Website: apple-inc
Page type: payment
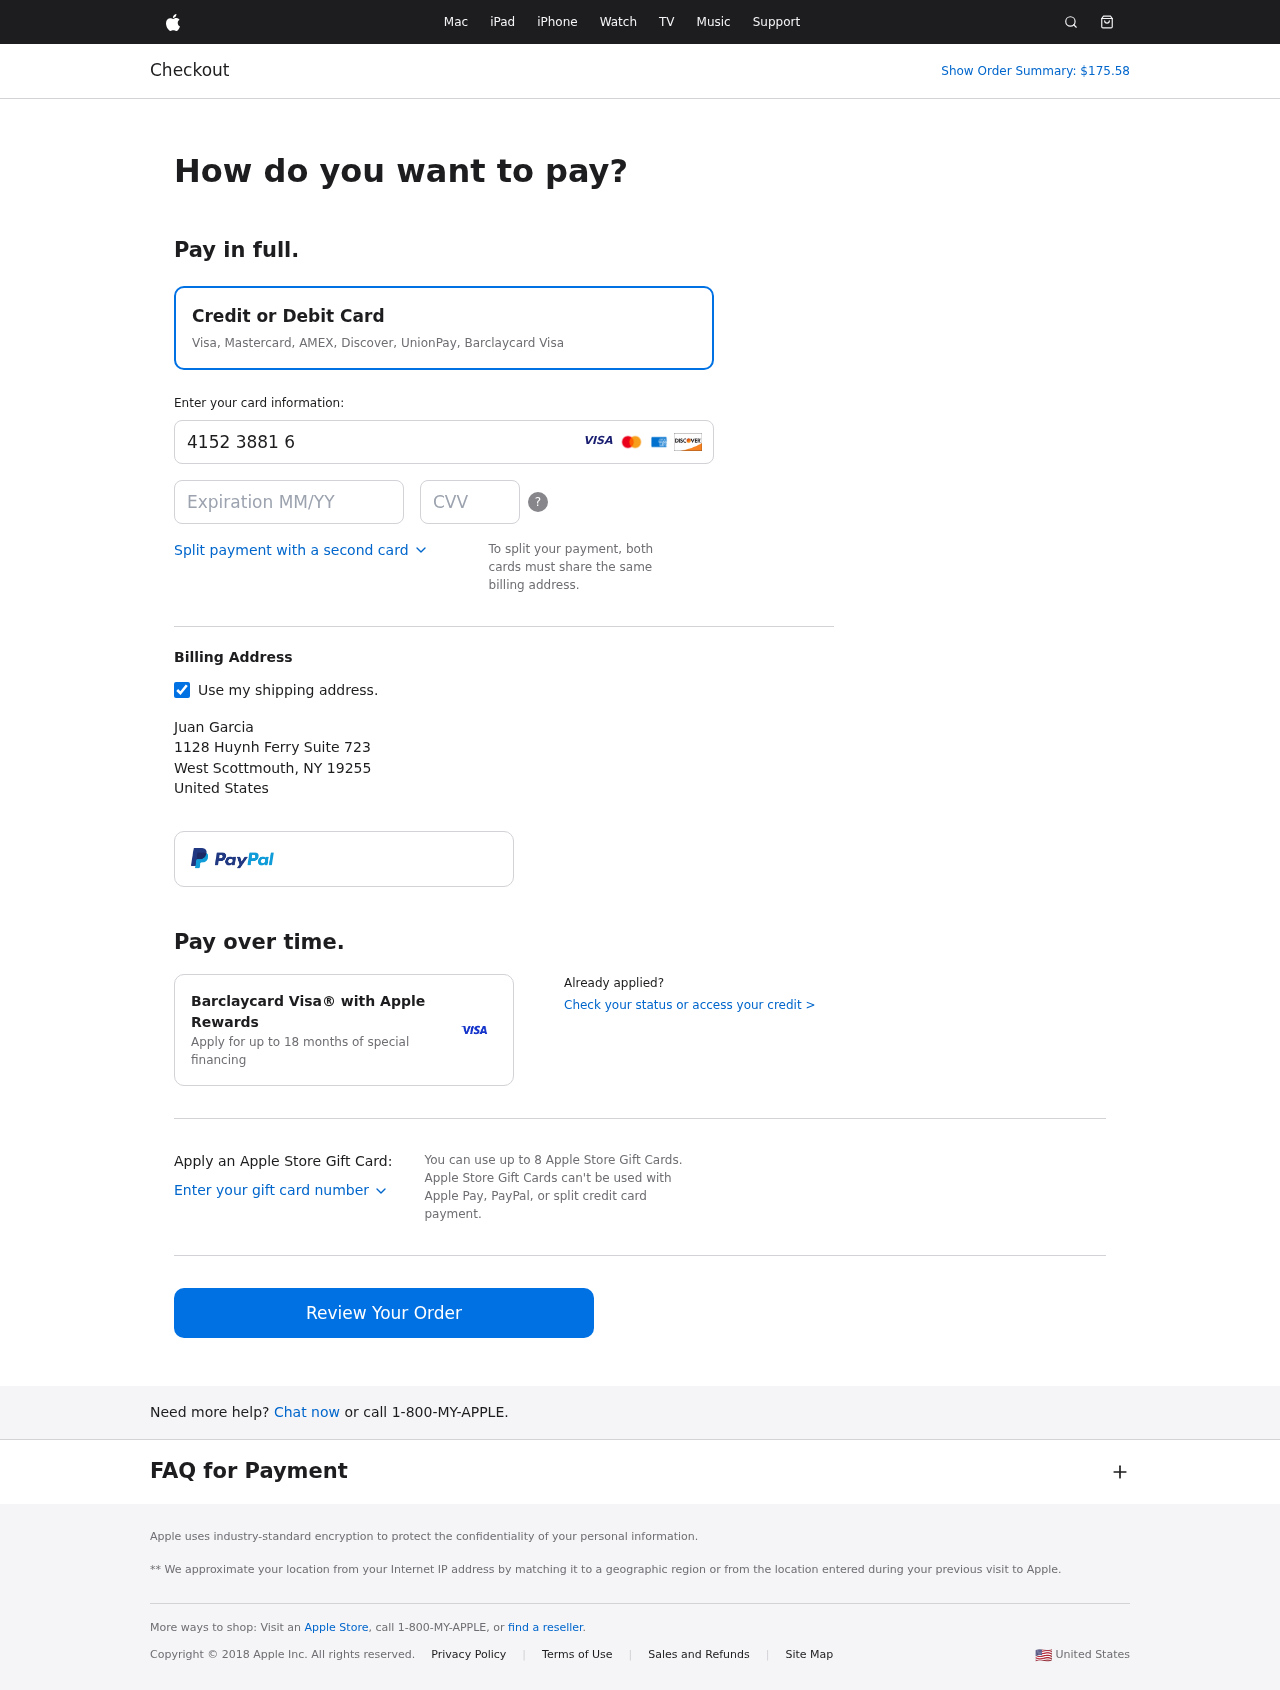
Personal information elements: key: PII_CARD_CVV
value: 485
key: PII_CARD_EXPIRY
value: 05/27
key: PII_CARD_NUMBER
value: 4152 3881 6205 1608
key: PII_CITY
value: West Scottmouth
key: PII_COUNTRY
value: United States
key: PII_FULLNAME
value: Juan Garcia
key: PII_POSTCODE
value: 19255
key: PII_STATE_ABBR
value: NY
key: PII_STREET
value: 1128 Huynh Ferry Suite 723
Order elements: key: ORDER_TOTAL
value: Show Order Summary: $175.58